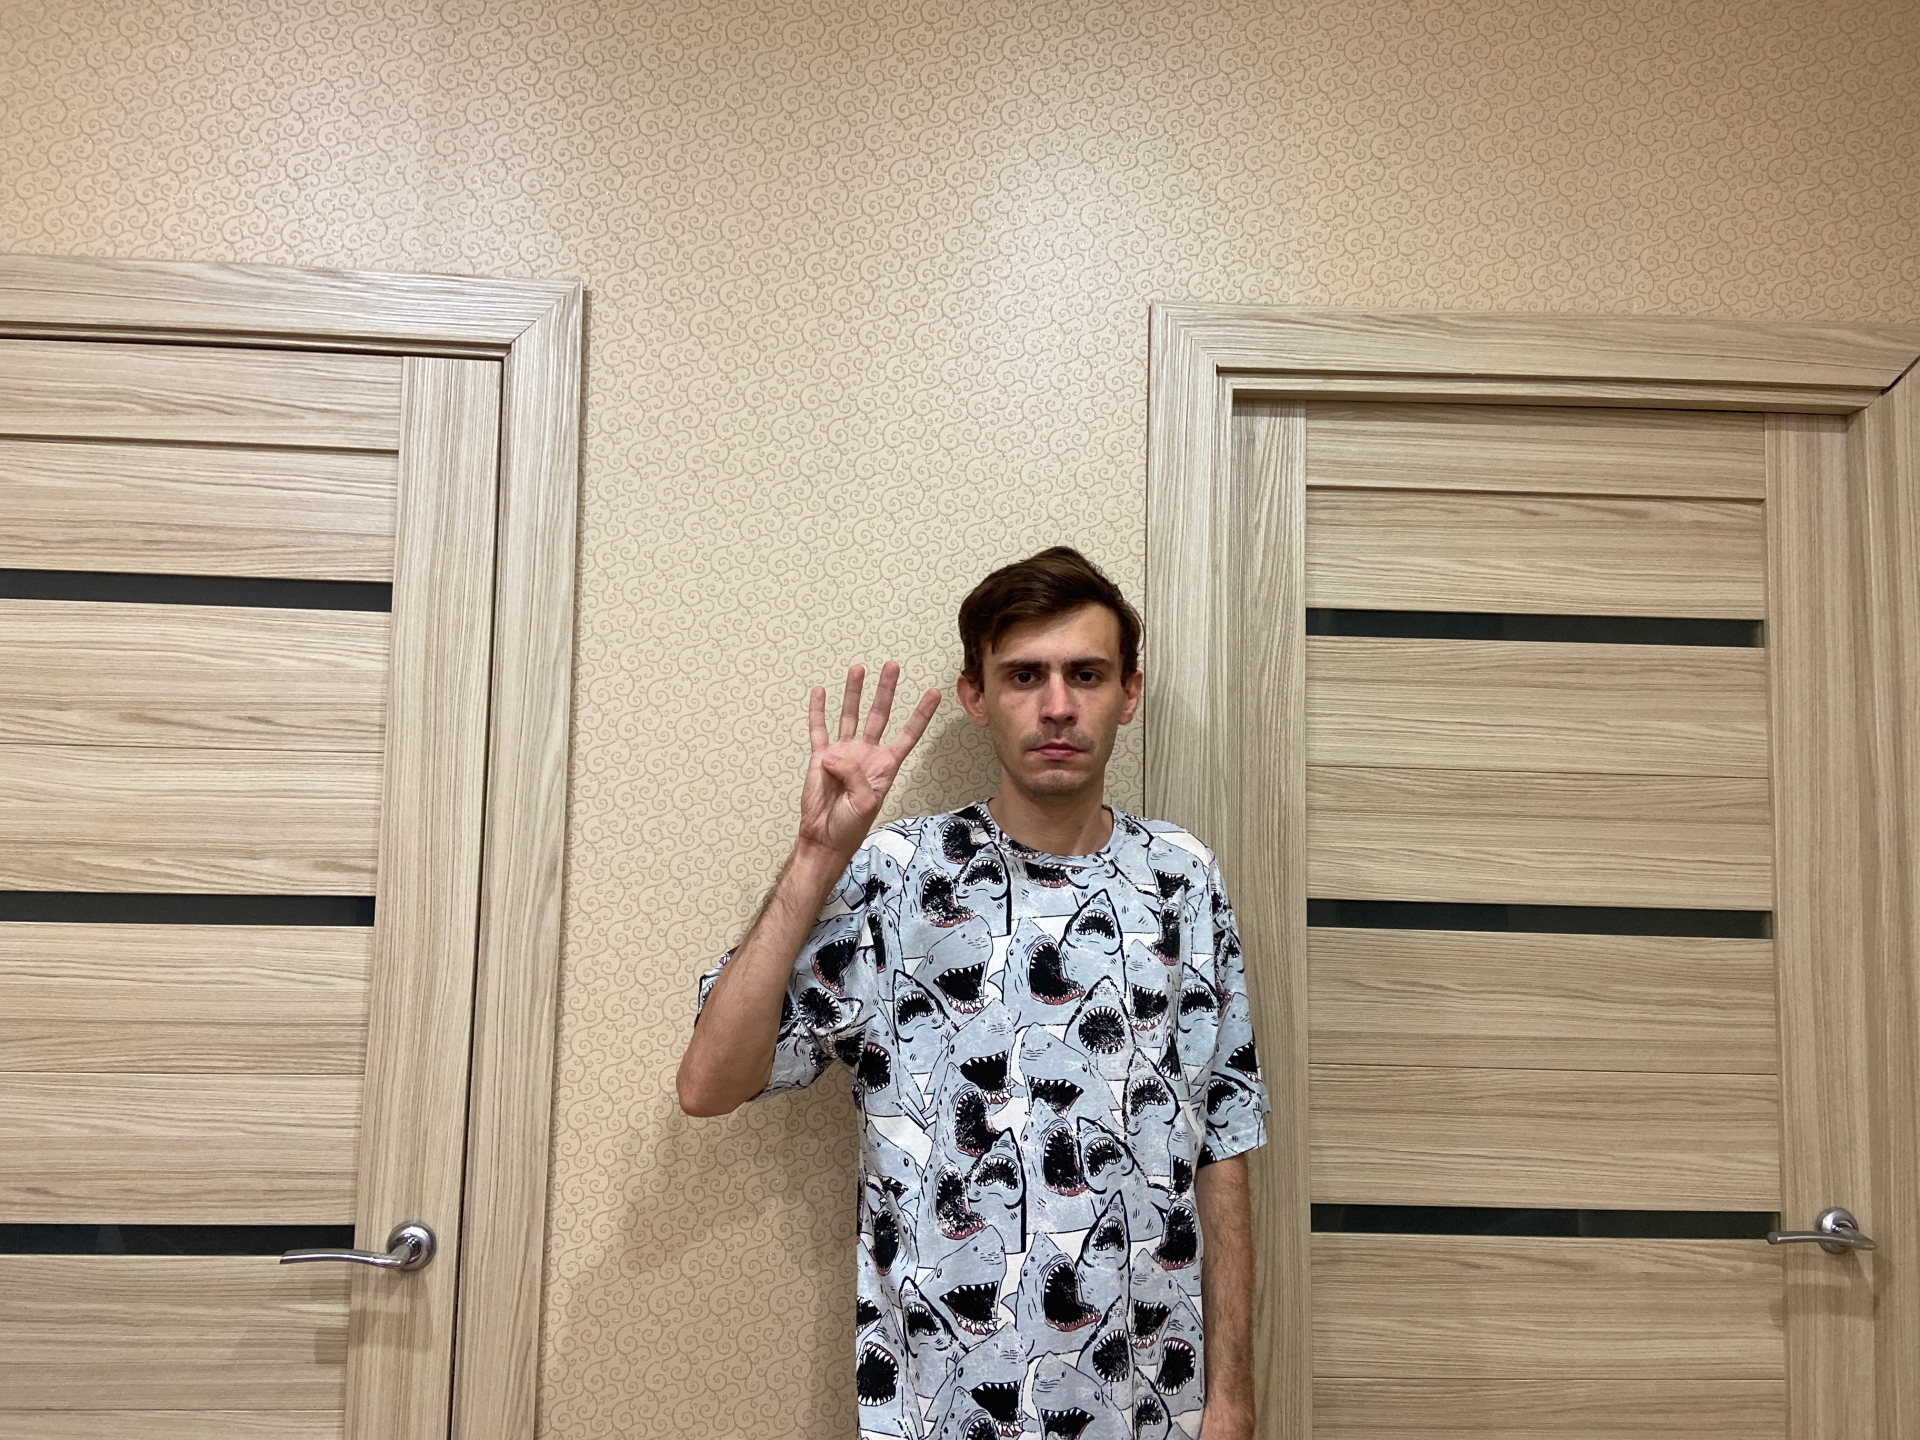
Label: clear